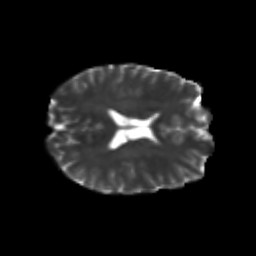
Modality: T2w
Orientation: axial
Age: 25
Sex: male
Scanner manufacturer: siemens
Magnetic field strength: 3 T
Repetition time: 3.5 s
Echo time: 0.113 s